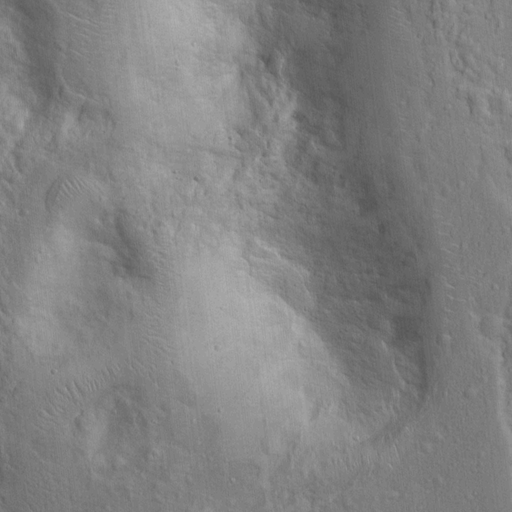
Classes present: Background, Cone